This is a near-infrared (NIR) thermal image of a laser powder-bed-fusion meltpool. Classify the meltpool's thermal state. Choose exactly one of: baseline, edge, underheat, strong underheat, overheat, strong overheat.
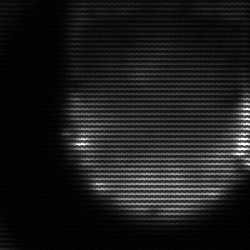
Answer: edge